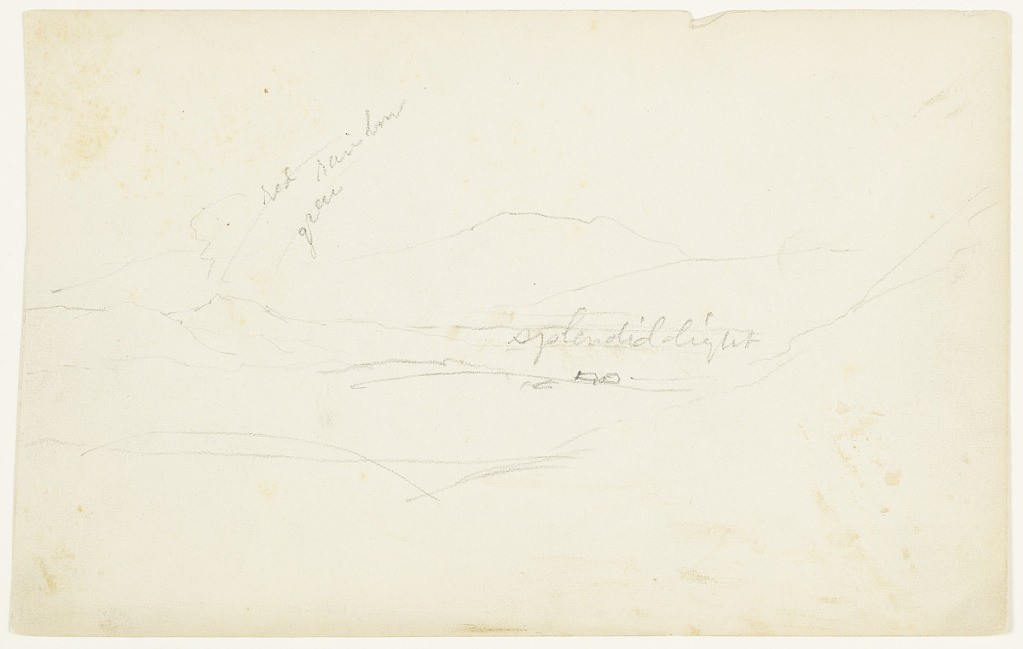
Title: Mountain Landscape, Colombia or Ecuador
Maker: Frederic Edwin Church, American, 1826–1900
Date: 1853
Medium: Graphite on white wove paper
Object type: drawing
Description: Landscape study of mountainous terrain with a rainbow in Colombia or Ecuador. In the foreground, a steep slope descends from right to center and flattens out. Multiple hillsides and ridges comprises middle distance, with two structures included at center right. At left, the partial arch of a rainbow is visible. Other rugged mountain ridges are shown in the background.